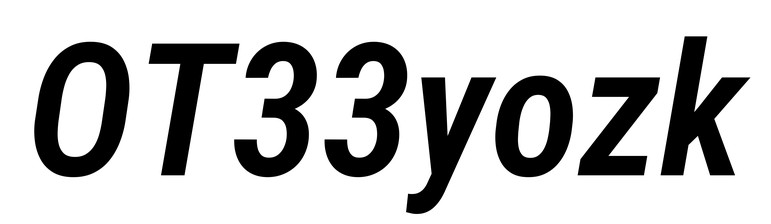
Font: Roboto-Italic_Condensed_SemiBold_Italic